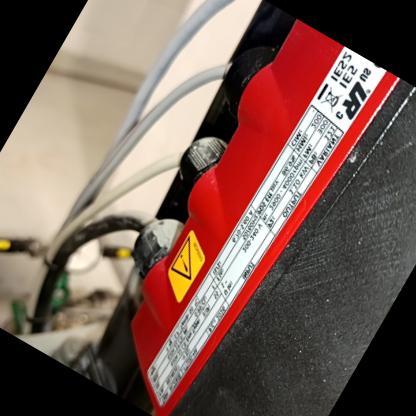
Klasa: tabliczka-znamionowa